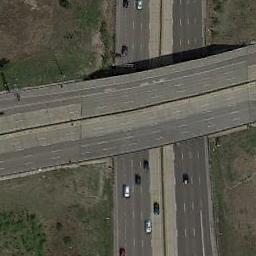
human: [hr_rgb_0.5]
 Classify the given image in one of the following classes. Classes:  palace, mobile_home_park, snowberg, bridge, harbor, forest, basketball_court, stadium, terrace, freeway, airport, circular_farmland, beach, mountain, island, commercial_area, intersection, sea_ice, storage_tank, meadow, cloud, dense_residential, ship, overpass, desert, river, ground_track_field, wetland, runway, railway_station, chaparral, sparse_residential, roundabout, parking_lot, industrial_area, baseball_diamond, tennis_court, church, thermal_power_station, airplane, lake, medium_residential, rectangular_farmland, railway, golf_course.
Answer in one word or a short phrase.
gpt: overpass